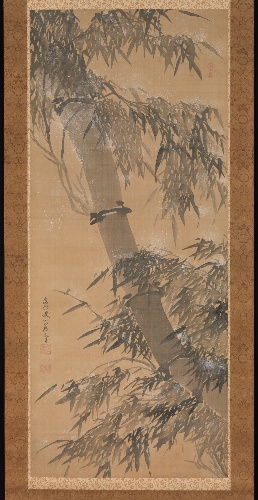
Title: 大鵬正鯤筆　伯珣照浩賛　雪竹図|Bamboo in Snow
Artist: Hakujun Shōkō|Taihō Shōkon
Artist bio: 1695–1776|1691–1774
Date: 1774
Object type: Hanging scrolls
Classification: Paintings
Medium: Pair of hanging scrolls; ink on silk
Culture: Japan
Period: Edo period (1615–1868)
Dimensions: Image (each): 47 1/2 in. × 20 in. (120.7 × 50.8 cm)
Overall with mounting (each): 73 3/8 × 25 3/8 in. (186.4 × 64.5 cm)
Overall with knobs (each): 73 3/8 × 27 5/8 in. (186.4 × 70.2 cm)
Department: Asian Art
Credit line: The Harry G. C. Packard Collection of Asian Art, Gift of Harry G. C. Packard, and Purchase, Fletcher, Rogers, Harris Brisbane Dick, and Louis V. Bell Funds, Joseph Pulitzer Bequest, and The Annenberg Fund Inc. Gift, 1975
Accession year: 1975
Repository: Metropolitan Museum of Art, New York, NY
Tags: Bamboo